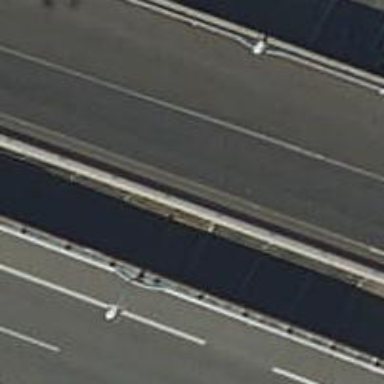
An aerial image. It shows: Guard rail.